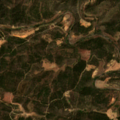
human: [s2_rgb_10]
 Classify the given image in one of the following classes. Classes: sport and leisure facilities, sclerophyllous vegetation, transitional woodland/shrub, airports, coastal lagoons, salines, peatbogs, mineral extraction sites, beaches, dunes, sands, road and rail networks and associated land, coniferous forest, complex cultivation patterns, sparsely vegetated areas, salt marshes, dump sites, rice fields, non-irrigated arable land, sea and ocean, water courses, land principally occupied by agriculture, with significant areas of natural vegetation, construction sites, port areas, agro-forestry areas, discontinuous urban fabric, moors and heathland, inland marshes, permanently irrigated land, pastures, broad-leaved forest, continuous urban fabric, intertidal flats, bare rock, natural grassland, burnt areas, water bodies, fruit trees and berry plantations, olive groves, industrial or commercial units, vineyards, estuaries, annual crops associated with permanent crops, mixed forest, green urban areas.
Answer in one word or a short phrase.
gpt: land principally occupied by agriculture, with significant areas of natural vegetation, coniferous forest, mixed forest, transitional woodland/shrub